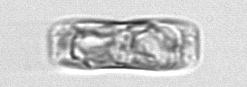
Label: pennate_morphotype1